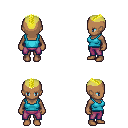
a pixel art fantasy rpg character, female body template, human, dark skin, teal pirate shirt, magenta pants, gold short mohawk hairstyle, four views (front, back, left, right), 2x2 character sprite sheet, small pixel art, hard edges, no anti-aliasing